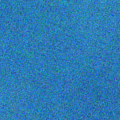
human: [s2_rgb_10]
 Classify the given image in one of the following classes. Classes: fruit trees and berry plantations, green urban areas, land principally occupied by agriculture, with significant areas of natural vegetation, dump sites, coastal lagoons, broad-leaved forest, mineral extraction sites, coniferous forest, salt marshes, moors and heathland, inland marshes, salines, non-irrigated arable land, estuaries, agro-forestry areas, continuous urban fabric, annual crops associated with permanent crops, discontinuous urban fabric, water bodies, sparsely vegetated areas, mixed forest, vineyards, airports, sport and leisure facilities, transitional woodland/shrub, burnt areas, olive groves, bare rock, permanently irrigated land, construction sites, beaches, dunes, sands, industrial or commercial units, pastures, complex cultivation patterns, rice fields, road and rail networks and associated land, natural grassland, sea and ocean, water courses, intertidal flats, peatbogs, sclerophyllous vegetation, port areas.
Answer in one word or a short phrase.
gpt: sea and ocean